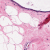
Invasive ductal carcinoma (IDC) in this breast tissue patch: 0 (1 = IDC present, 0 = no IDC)